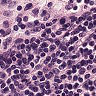
Metastatic tissue present: no